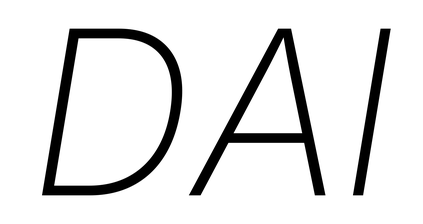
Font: Inter-Italic_ExtraLight_Italic